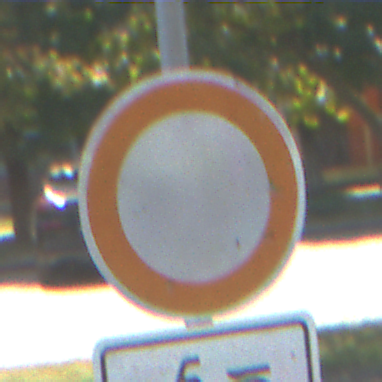
Verkehrszeichen: VerbotFahrzeugeAllerArt
Zusatzzeichen unten: EinspurigeFahrzeugeFrei2
Umgebung: Outdoor, Urban
Tageszeit: Midday
Wetter: Clear
Licht: Natural
Jahreszeit: NotSpecified
Kontrast: HighContrast